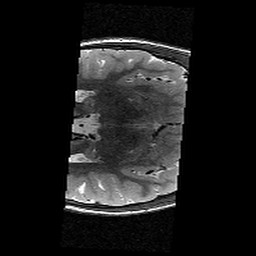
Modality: T2w
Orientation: axial
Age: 11
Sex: female
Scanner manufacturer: siemens
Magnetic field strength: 3 T
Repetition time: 9.23 s
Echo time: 0.067 s